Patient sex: F
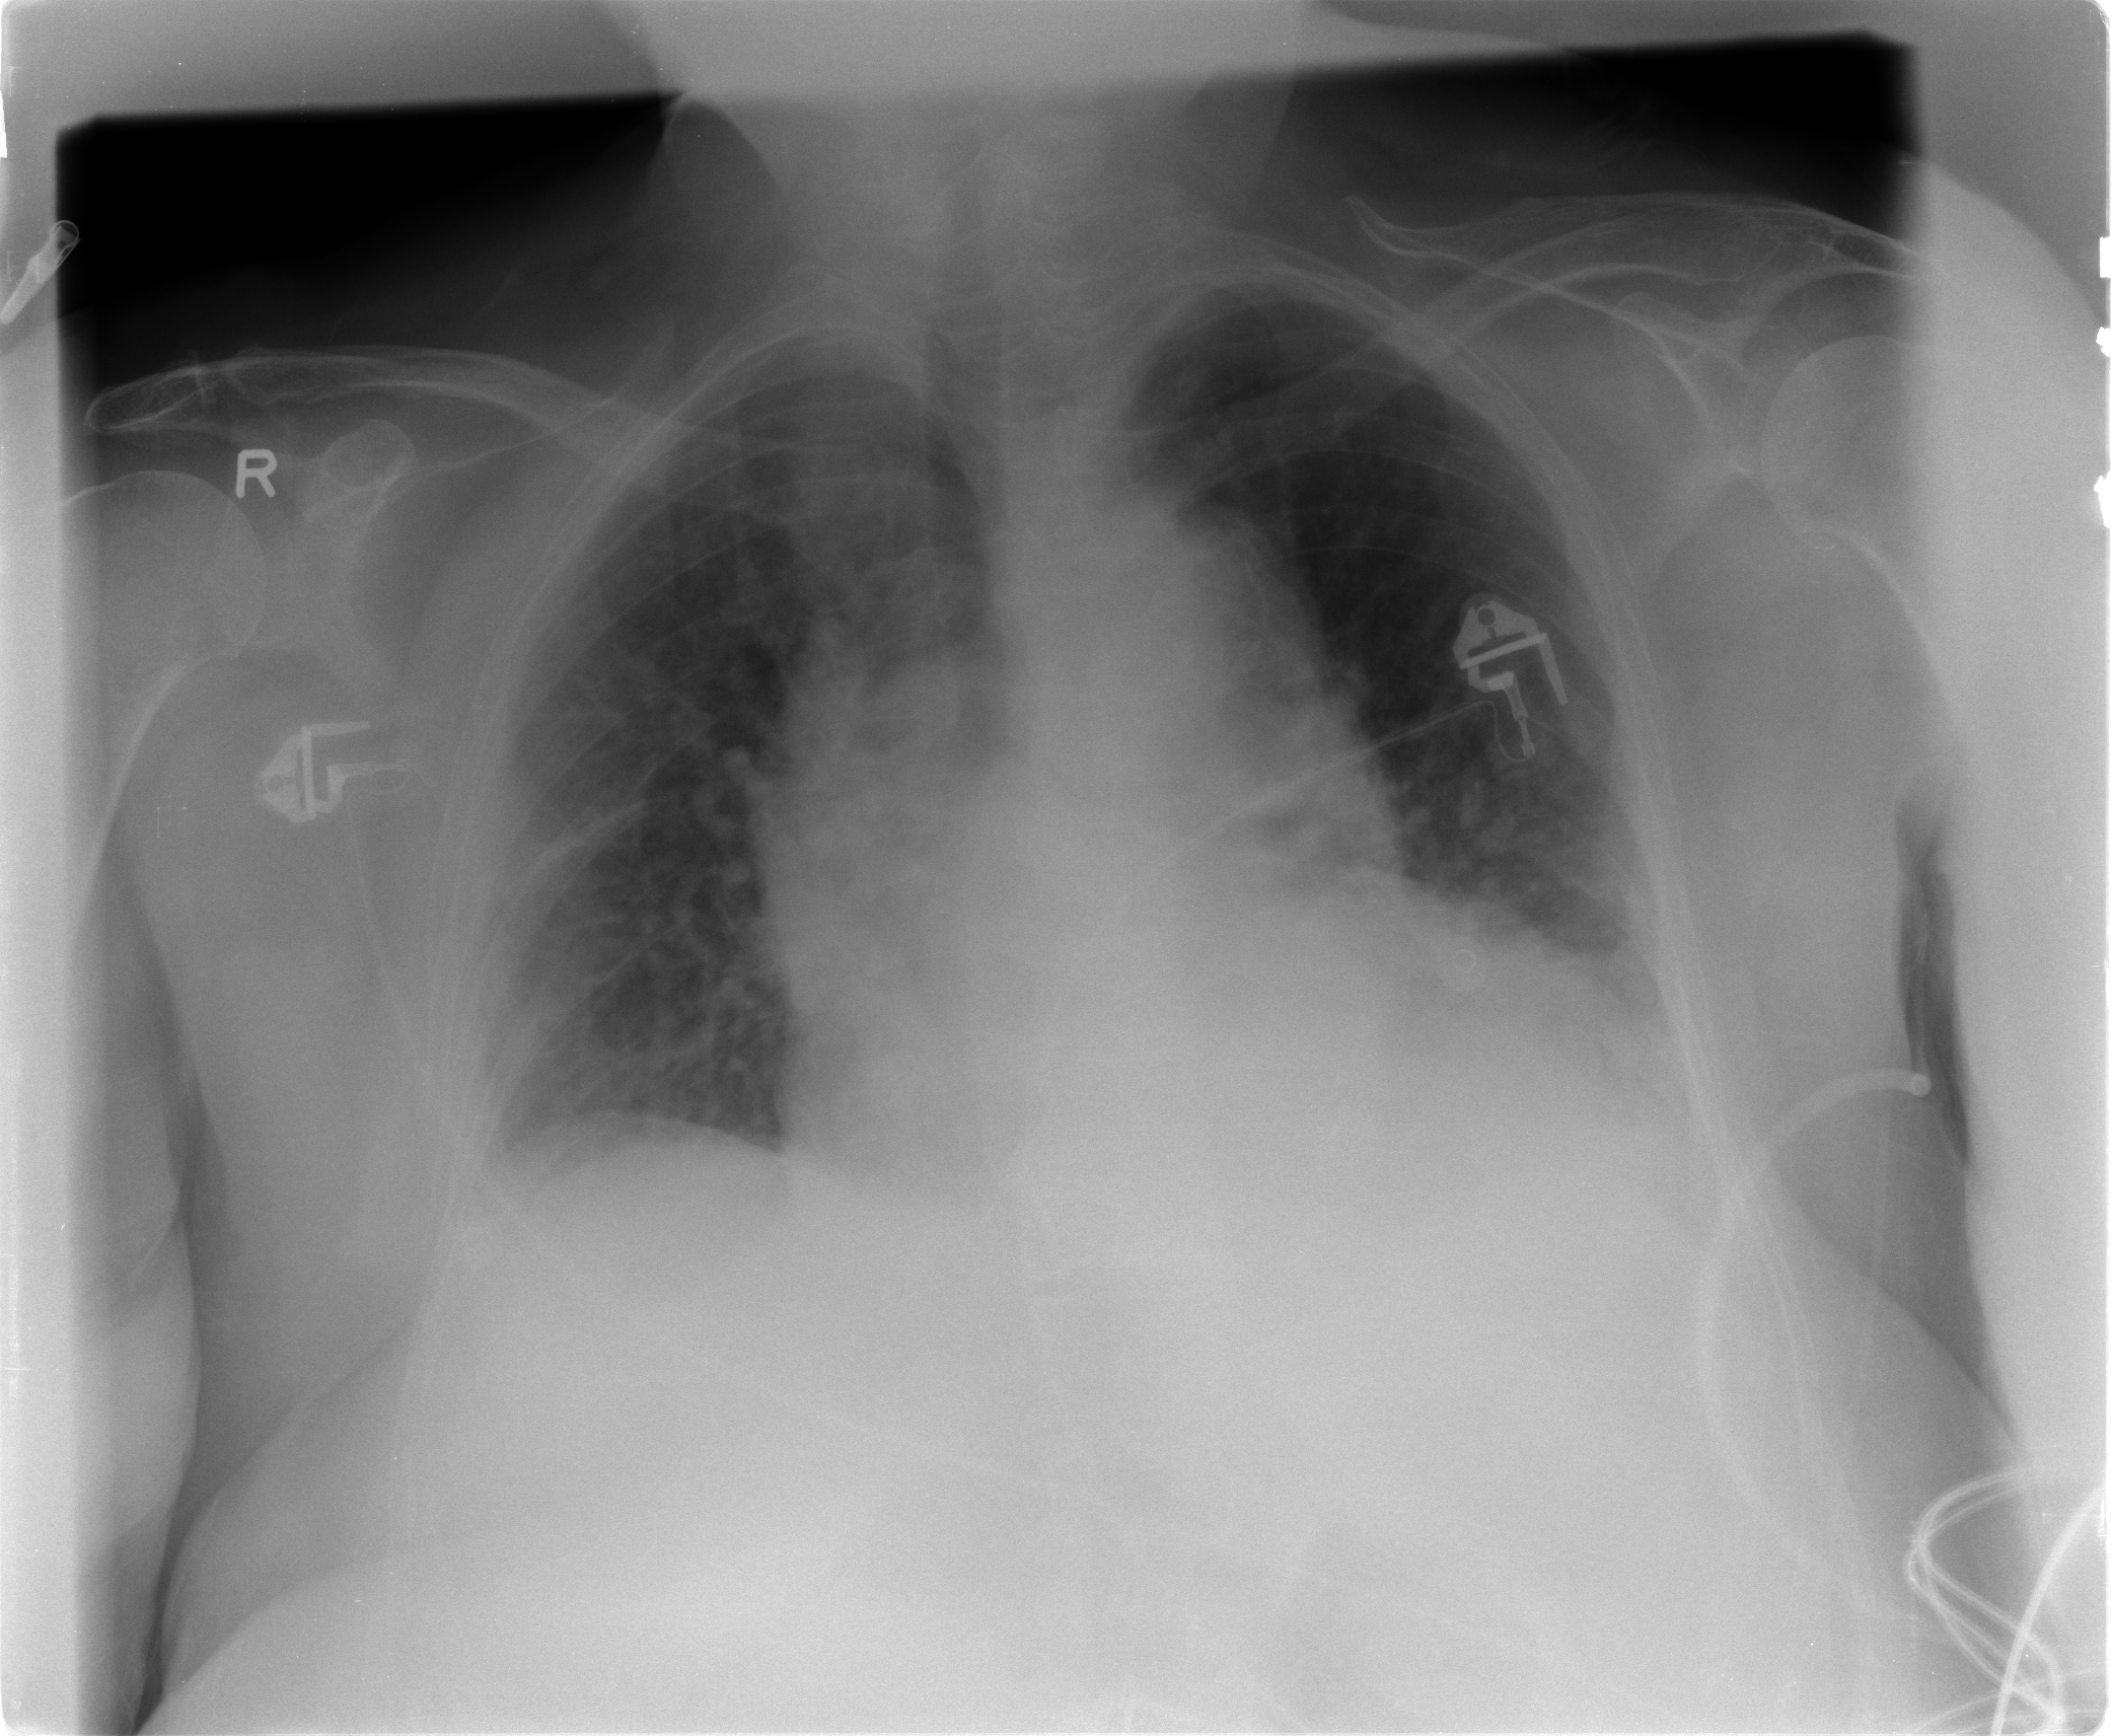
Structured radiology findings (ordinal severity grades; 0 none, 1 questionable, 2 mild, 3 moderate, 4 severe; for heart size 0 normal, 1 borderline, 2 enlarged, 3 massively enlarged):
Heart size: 1
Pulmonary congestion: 2
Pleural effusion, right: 0
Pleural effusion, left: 0
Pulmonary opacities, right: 0
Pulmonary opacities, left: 1
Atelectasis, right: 0
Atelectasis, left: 2